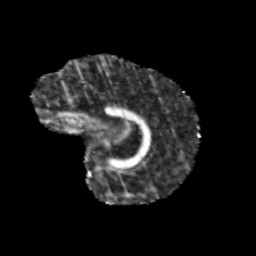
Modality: FA
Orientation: sagittal
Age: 10
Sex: male
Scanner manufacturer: siemens
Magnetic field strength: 3 T
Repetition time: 3.8 s
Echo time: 0.07 s